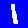
Digit: 1